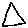
Label: triangle